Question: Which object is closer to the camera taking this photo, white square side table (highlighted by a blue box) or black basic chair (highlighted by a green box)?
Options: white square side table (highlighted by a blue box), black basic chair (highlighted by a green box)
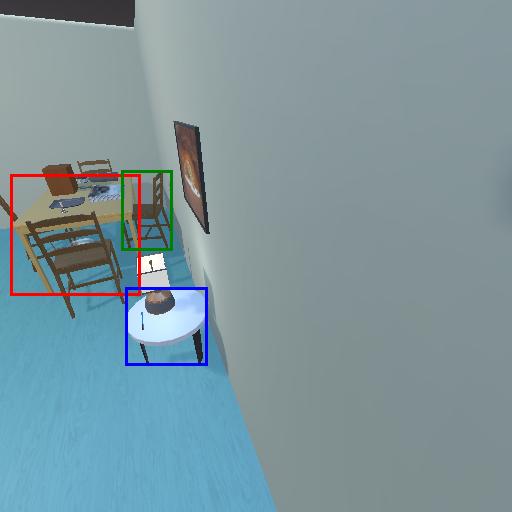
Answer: white square side table (highlighted by a blue box)